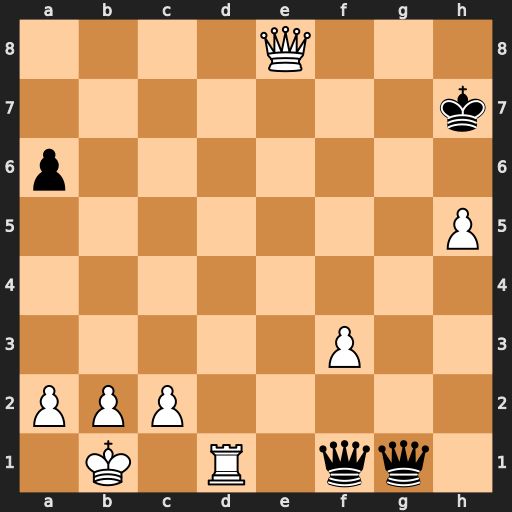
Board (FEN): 4Q3/7k/p7/7P/8/5P2/PPP5/1K1R1qq1
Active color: w
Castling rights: -
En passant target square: -
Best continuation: Qg6+ Qxg6 hxg6+ Kxg6 Rxf1